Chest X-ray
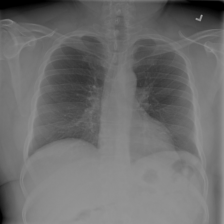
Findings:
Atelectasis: negative
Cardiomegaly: negative
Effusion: negative
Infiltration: negative
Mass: negative
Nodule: negative
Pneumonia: negative
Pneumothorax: negative
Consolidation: negative
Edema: negative
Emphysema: negative
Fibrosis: negative
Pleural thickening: negative
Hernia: negative